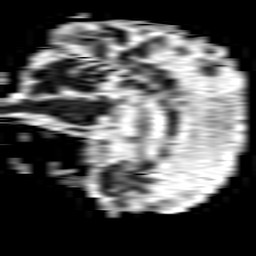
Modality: ADC
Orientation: sagittal
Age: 62
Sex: male
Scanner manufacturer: philips
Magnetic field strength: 1.5 T
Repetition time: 3.4 s
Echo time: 0.06899 s